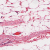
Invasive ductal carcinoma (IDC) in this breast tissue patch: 1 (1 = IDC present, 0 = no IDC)